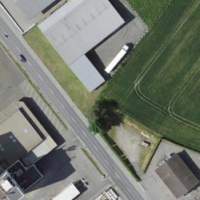
EUNIS habitat code: 54
Species observed at this site:
Milvus milvus